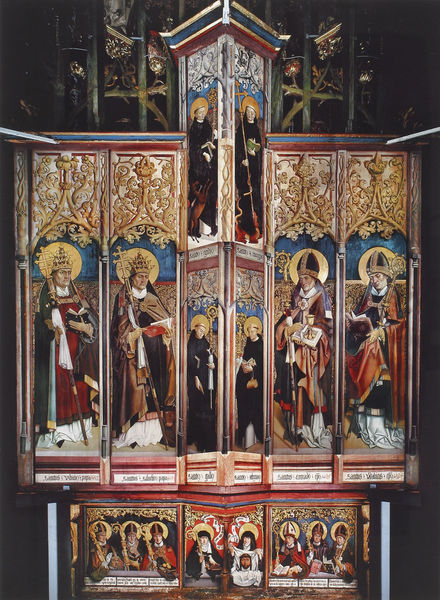
Titel: Blaubeuren, Hochaltar der ehemaligen Abteikirche St. Johannes der Täufer
Künstler: Gregor Erhart
Standort: Blaubeuren, Klosterkirche (EU - D - BW); Herstellungsort: Ulm (EU - D - BW)
Schlagwörter: blau, weiß, menschen, bunt, holz, männer, rot, ornament, bibel, felder, gewand, gold, personen, gotik, ranken, schrift, figuren, bischof, papst, verzierung, kreuz, altar, heiligenschein, orgel, gotisch, christlich, baldachin, mönche, heilige, kirchlich, kardinäle, retabel, flügelaltar, bischofsstab, altarretabel, päpste, kirschnfürsten, pschwarz, petrusstab